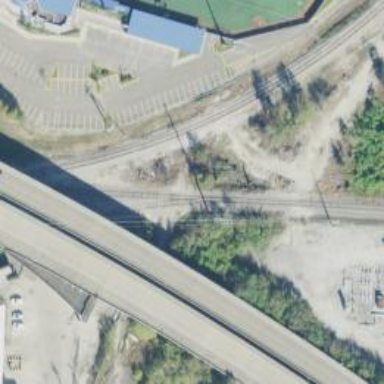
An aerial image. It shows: Rail spur service.